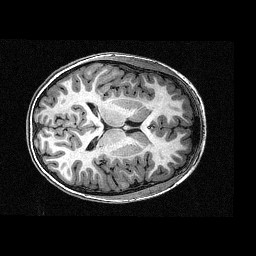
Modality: T1w
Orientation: axial
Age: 12
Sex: female
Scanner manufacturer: siemens
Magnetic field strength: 3 T
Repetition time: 2.3 s
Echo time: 0.00336 s